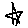
Label: star